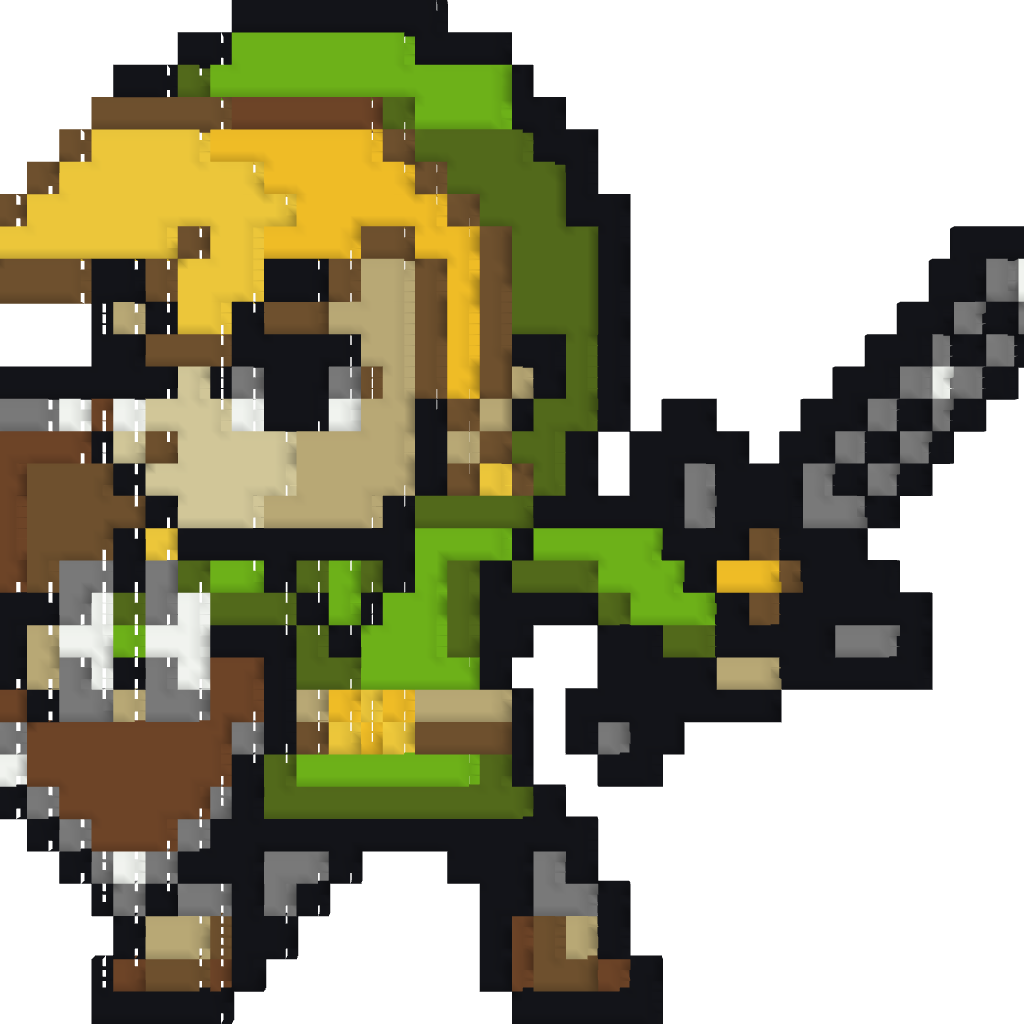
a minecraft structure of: The Legend of Zelda  Link